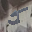
Label: 5